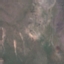
Label: HerbaceousVegetation